Question: In My application i am Creating rounded border using this code:
'''
<?xml version="1.0" encoding="UTF-8"?>
<shape
xmlns:android="http://schemas.android.com/apk/res/android">
<stroke
android:width="1dip"
android:color="#ffffff"/>
<solid
android:color="#95865F"/>
<corners
android:radius="10px"
android:topRightRadius="0dp"
android:bottomRightRadius="0dp" />
<padding
android:left="1dp"
android:right="1dp"
android:top="1dp"
android:bottom="1dp"/>
'''
While i am doing this all works well but in eclipse in GraphocalLayout i see the error message like below image.

Whats wrong in this ? And i want to remove this message then what should i have to do ?
Thanks.
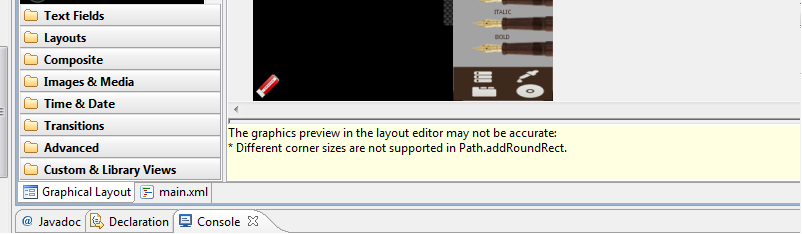
Answer: With Indigo and ADT 15 from scratch, here is the result:

I obtain that with a drawable/cornered_bg.xml:
'''
<?xml version="1.0" encoding="utf-8"?>
<shape xmlns:android="http://schemas.android.com/apk/res/android" >
<stroke
android:width="10dip"
android:color="#ffffff"/>
<solid
android:color="#95865F"/>
<corners
android:radius="100px"
android:topRightRadius="0dp"
android:bottomRightRadius="0dp" />
<padding
android:left="1dp"
android:right="1dp"
android:top="1dp"
android:bottom="1dp"/>
</shape>
'''
and a layout/main.xml:
'''
<?xml version="1.0" encoding="utf-8"?>
<LinearLayout xmlns:android="http://schemas.android.com/apk/res/android"
android:layout_width="fill_parent"
android:layout_height="fill_parent"
android:orientation="vertical"
android:background="@drawable/cornered_bg">
<TextView
android:layout_width="fill_parent"
android:layout_height="wrap_content"
android:text="@string/hello" />
</LinearLayout>
'''
Changing the 'android:radius' value does work... but the corners are rounded (it's OK on a real device).
Certainly a limitation of the graphical layout. I suggest you to search and browse <URL>. I have found nothing related to this problem, so give it a try and if you find nothing, you could open a ticket.